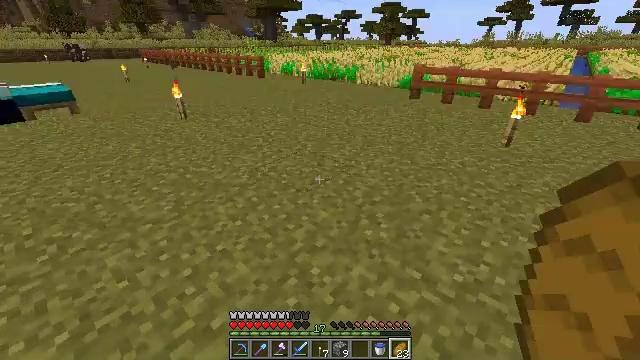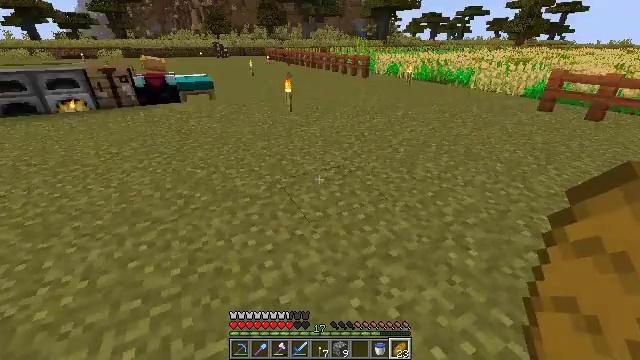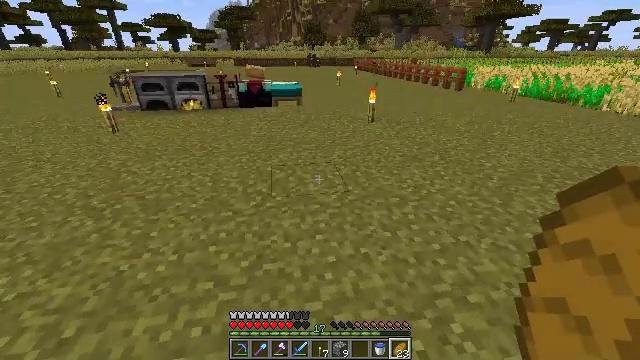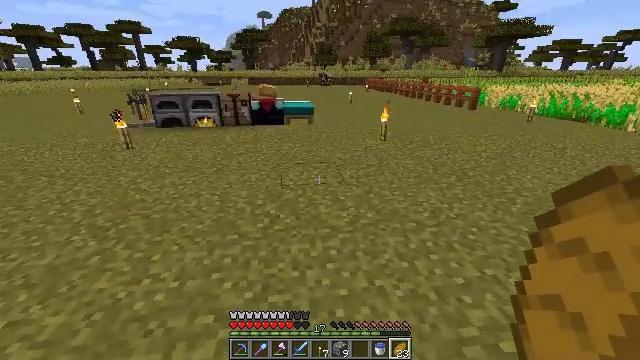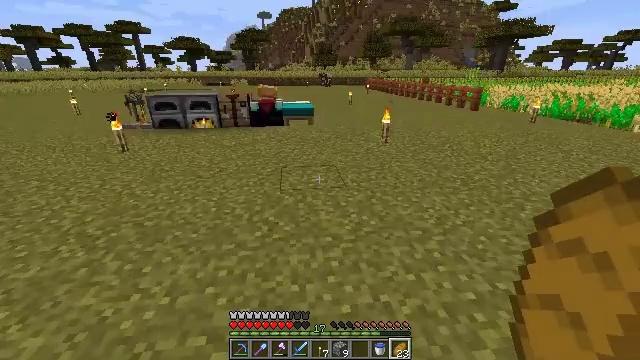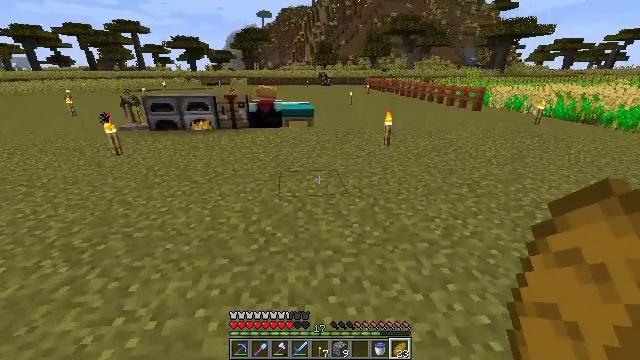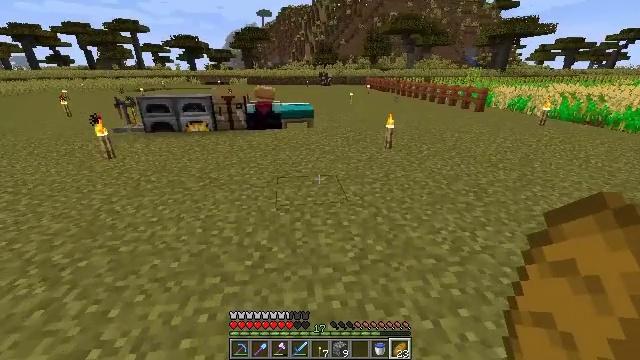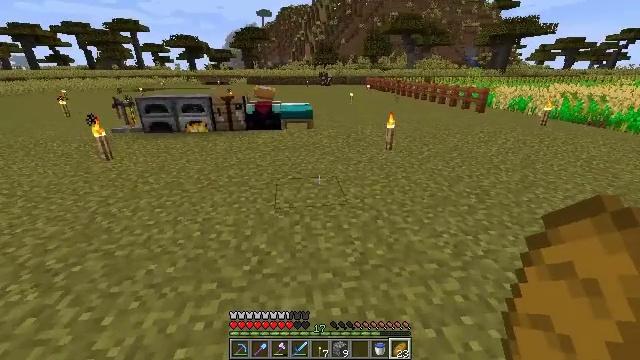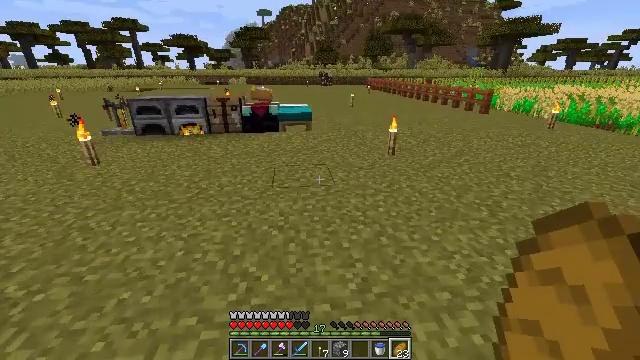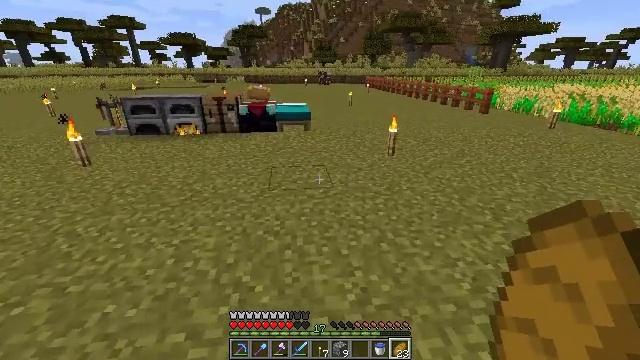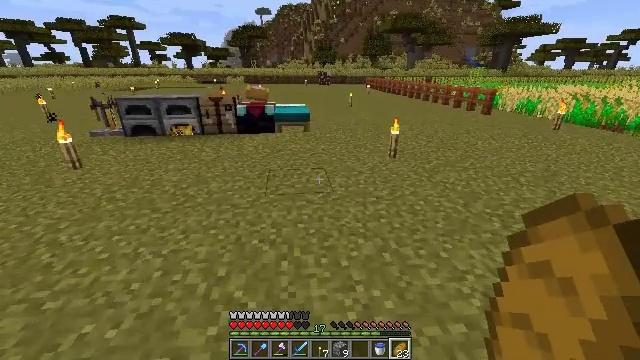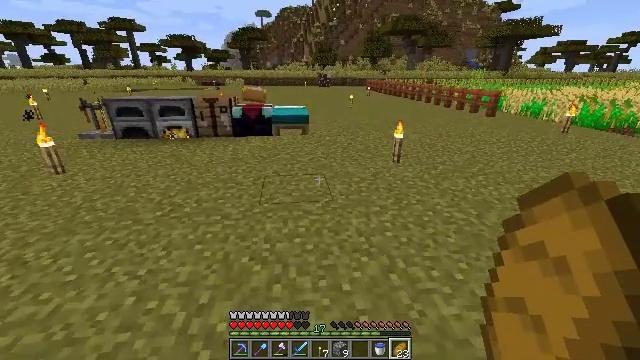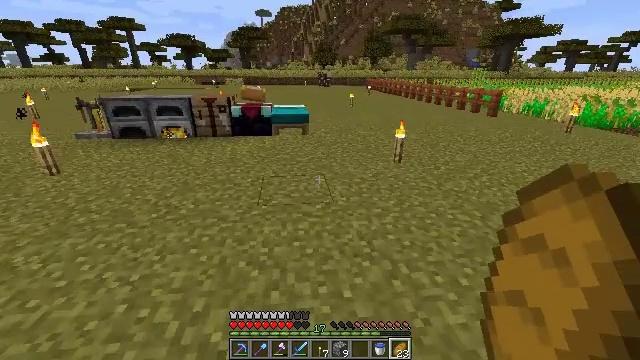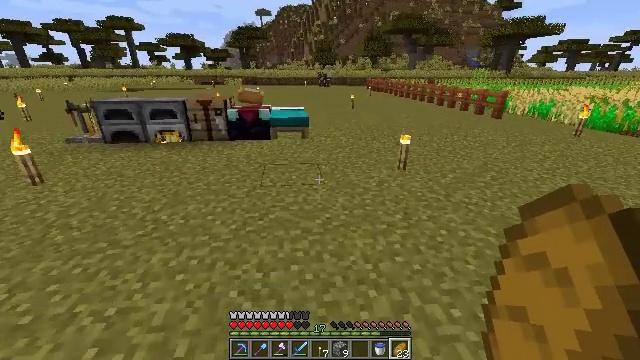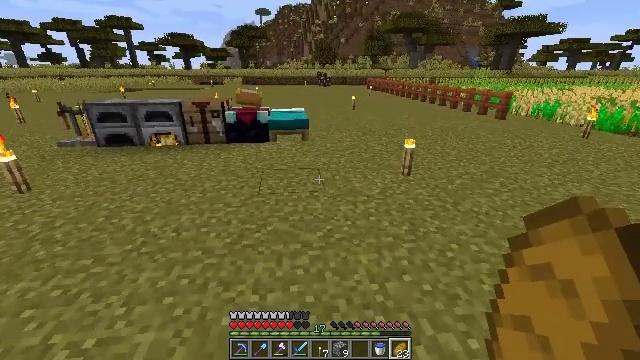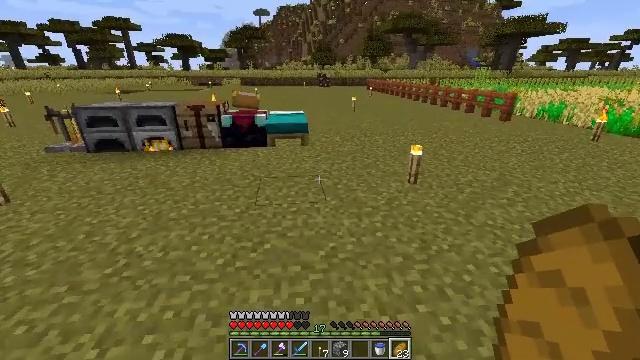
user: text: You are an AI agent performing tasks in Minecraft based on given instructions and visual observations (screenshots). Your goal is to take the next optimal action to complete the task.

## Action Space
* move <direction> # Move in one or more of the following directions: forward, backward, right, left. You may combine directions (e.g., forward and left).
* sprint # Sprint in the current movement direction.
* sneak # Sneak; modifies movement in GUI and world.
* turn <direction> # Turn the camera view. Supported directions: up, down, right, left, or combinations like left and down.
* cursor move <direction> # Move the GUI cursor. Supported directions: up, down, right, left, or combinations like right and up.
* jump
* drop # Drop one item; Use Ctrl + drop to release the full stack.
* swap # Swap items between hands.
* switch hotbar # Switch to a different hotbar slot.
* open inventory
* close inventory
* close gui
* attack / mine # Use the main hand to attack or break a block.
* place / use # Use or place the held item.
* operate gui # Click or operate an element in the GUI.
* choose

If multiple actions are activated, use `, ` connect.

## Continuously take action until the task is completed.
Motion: motion action
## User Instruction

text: Combine wheat on the crafting table to make bread.
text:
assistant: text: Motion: turn left
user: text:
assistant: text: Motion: move forward, turn left and up
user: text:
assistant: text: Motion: move forward, turn left and up
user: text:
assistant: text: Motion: move forward
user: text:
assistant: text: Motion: move forward
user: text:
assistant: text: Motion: move forward
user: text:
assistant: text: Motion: move forward
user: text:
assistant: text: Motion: move forward
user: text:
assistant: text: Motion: move forward
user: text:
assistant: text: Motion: move forward
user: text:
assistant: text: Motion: move forward
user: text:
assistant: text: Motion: move forward
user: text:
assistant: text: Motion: move forward
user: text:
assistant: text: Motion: move forward
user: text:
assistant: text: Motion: move forward
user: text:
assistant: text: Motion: move forward
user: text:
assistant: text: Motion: move forward
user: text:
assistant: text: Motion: move forward
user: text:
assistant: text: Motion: move forward
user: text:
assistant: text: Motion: move forward
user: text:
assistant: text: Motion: move forward, turn left
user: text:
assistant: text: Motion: move forward, turn left
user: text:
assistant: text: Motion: move forward, turn left
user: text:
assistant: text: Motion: move forward, turn left
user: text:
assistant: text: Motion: move forward, turn left
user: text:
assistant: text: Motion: move forward and move left
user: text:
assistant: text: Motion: move forward and move left
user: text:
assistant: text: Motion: move forward and move left
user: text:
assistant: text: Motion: move forward and move left
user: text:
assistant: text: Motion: move forward and move left